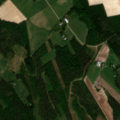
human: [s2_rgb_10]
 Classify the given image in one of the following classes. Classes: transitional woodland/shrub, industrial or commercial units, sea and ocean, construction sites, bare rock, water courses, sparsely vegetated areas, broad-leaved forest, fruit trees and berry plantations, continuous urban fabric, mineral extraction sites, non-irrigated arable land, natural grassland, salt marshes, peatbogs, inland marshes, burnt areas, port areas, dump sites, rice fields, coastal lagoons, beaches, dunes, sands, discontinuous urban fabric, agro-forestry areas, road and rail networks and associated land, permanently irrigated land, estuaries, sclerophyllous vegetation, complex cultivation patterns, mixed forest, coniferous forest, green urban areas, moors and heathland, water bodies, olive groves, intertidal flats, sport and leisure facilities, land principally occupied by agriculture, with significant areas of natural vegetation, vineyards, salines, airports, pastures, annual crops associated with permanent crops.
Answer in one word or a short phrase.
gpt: land principally occupied by agriculture, with significant areas of natural vegetation, coniferous forest, mixed forest